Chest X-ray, AP view. Patient: 40 years old, sex F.
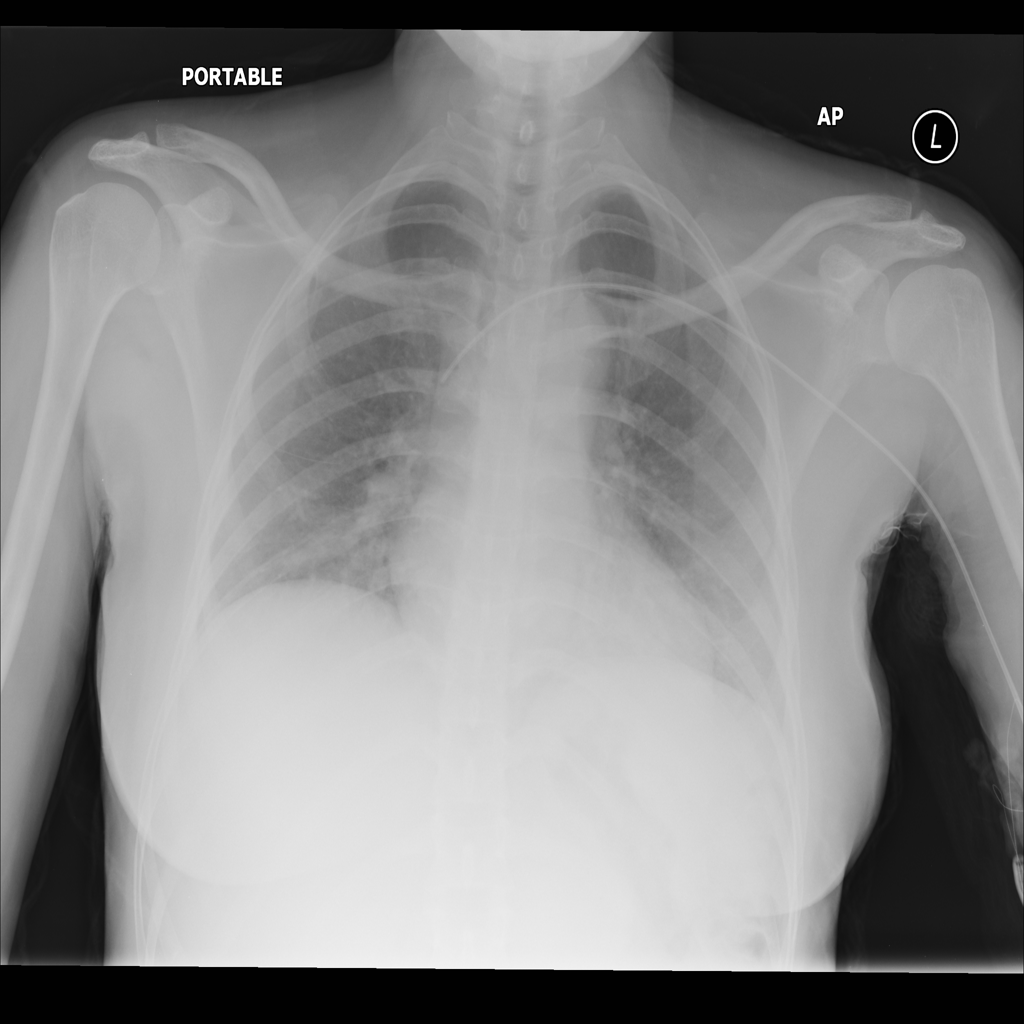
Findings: No Finding